Question: i am trying to set background image for Blackberry 9900 simulator, i have written code like below
'''
BitmapField _bitmap ;
private int phoneWidth = Display.getWidth();
private int cellHeight = Display.getHeight();
public MyScreen(){
super(Manager.USE_ALL_WIDTH | Manager.NO_VERTICAL_SCROLL);
final Bitmap background = Bitmap.getBitmapResource("black.jpg");
VerticalFieldManager vfm = new VerticalFieldManager(USE_ALL_HEIGHT | USE_ALL_WIDTH) {
public void paint(Graphics g) {
Bitmap scaled = new Bitmap(phoneWidth, cellHeight);
background.scaleInto(scaled, Bitmap.SCALE_TO_FIT);
g.drawBitmap(0, 0, phoneWidth, cellHeight,
background, 0, 0);
super.paint(g);
}
};
add(vfm);
}
'''
and iam getting output in simulator like this

i want the background image to fill complete background, any help will be appreciated, Thank u in advance.
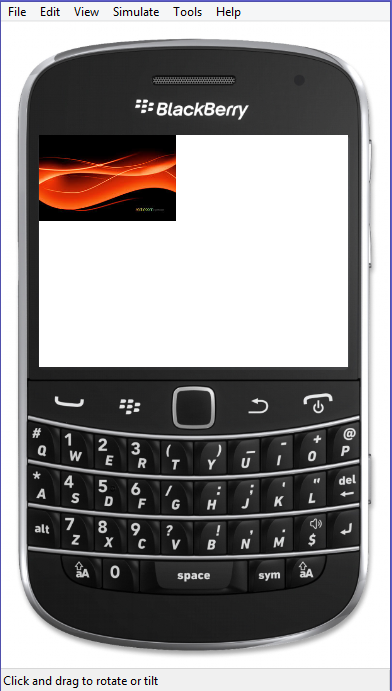
Answer: Problem is HERE
'''
g.drawBitmap(0, 0, phoneWidth, cellHeight,
background, 0, 0);
'''
you must draw scaled bitmap
'''
g.drawBitmap(0, 0, phoneWidth, cellHeight,
scaled , 0, 0);
'''